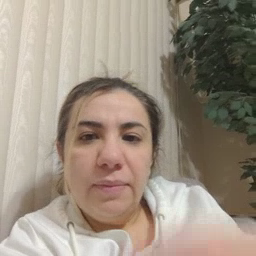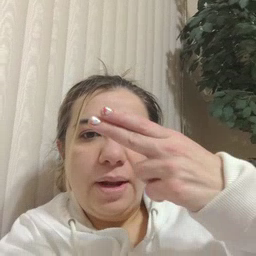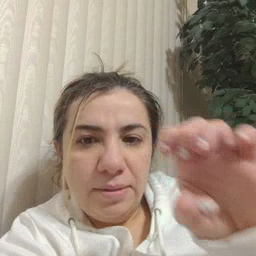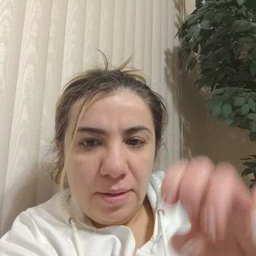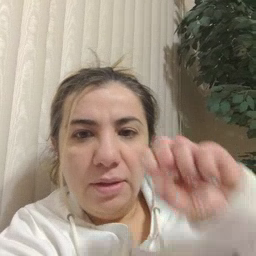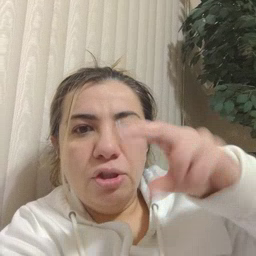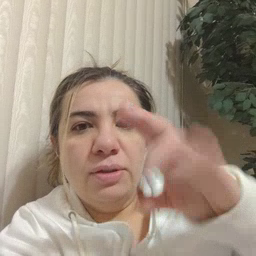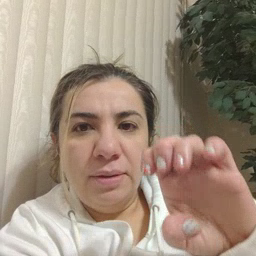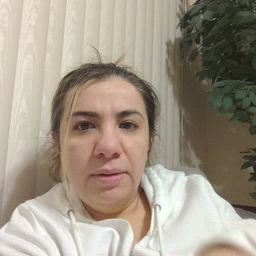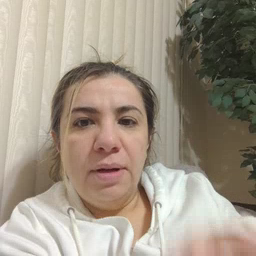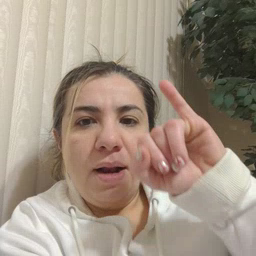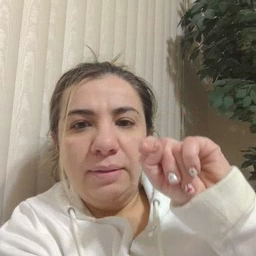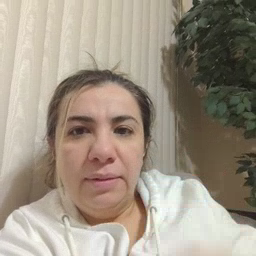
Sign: hesheit